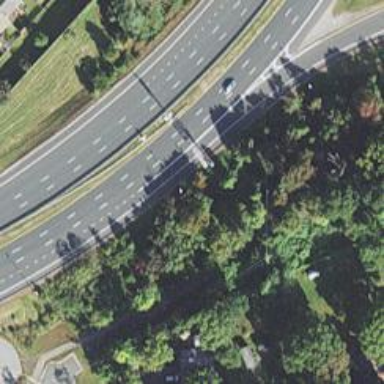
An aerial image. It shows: Motorway junction.